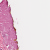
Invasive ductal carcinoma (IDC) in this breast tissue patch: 0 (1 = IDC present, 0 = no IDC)